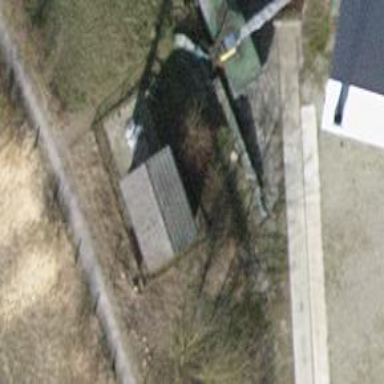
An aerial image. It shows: Communication mast tower.